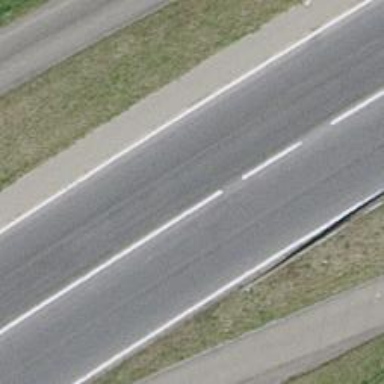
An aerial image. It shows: Asphalt road classified as primary highway.